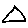
Label: triangle